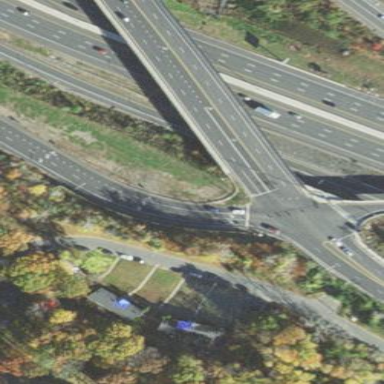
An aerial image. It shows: Bridge with beam structure.